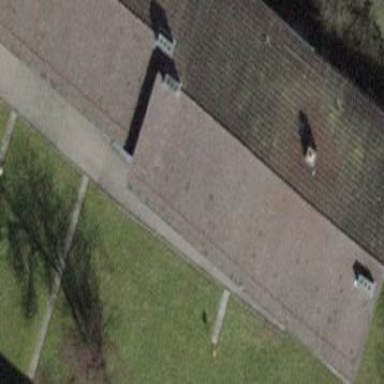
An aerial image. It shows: Pitched roof building.